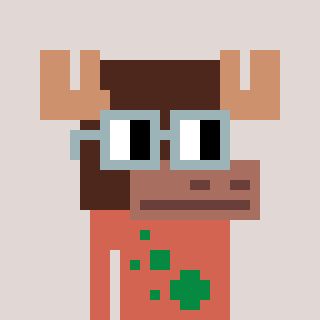
a pixel art character with square dark gray glasses, a moose-shaped head and a peachy-colored body on a warm background